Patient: sex M, age 71
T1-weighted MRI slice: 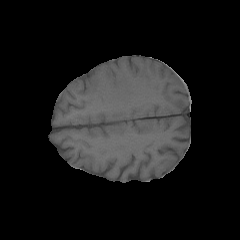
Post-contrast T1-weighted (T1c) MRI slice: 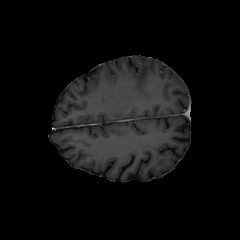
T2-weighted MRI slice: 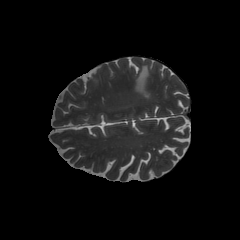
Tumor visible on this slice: yes
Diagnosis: Glioblastoma, IDH-wildtype
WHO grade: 4